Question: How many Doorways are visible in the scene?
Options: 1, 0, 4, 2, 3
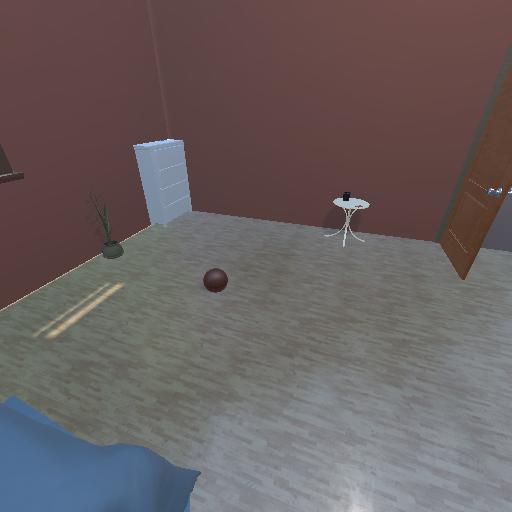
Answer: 1